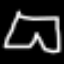
Label: pants